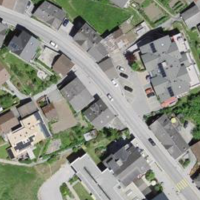
EUNIS habitat code: 54
Species observed at this site:
Ptyonoprogne rupestris